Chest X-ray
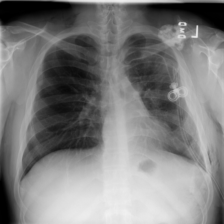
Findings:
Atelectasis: negative
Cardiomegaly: negative
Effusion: negative
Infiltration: negative
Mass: positive
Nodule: negative
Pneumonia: negative
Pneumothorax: positive
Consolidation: negative
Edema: negative
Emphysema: positive
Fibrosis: negative
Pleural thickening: negative
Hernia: negative